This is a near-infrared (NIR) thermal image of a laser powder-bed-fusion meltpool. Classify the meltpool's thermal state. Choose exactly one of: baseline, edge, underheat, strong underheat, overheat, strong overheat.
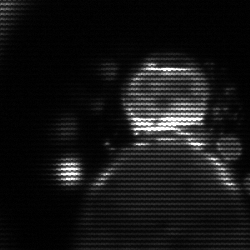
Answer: edge